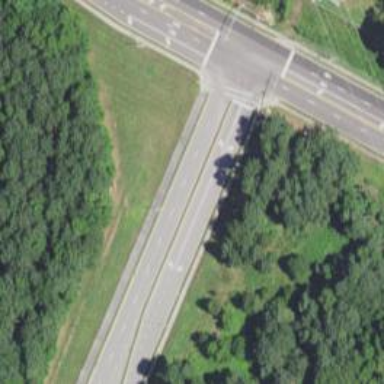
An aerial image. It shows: Asphalt cycleway.